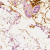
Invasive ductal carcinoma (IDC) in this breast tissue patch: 0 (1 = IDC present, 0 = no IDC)